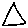
Label: triangle